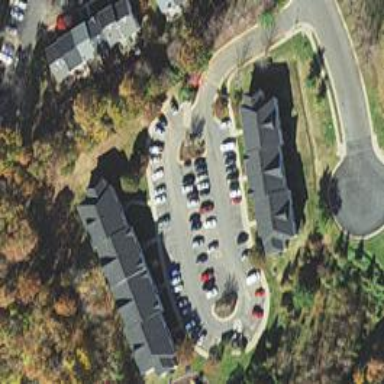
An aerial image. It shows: Parking space.